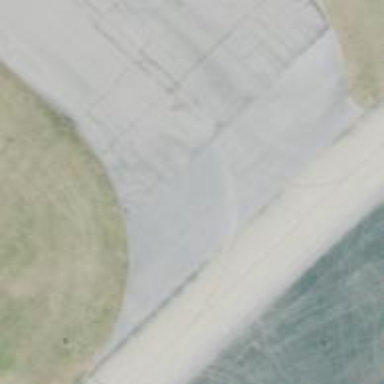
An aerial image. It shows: View of taxiway at the airport.